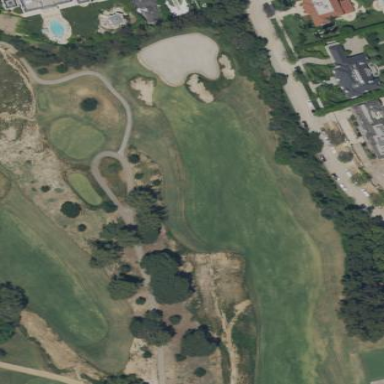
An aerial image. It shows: Golf fairway in the image.